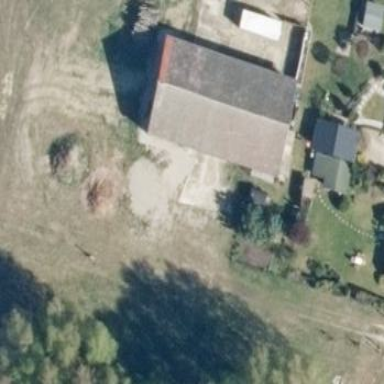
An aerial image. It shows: Farm auxiliary building with gabled roof.